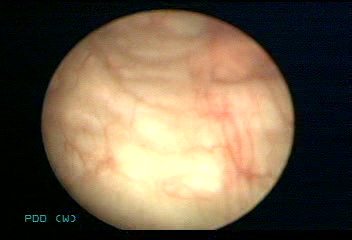
Modality: WLC
Class: Normal mucosa
Bladder cancer association: No